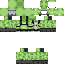
A female skeleton skin with green skin, wearing blonde helmet dressed in a green robe top and black pants, featuring a closed mouth.